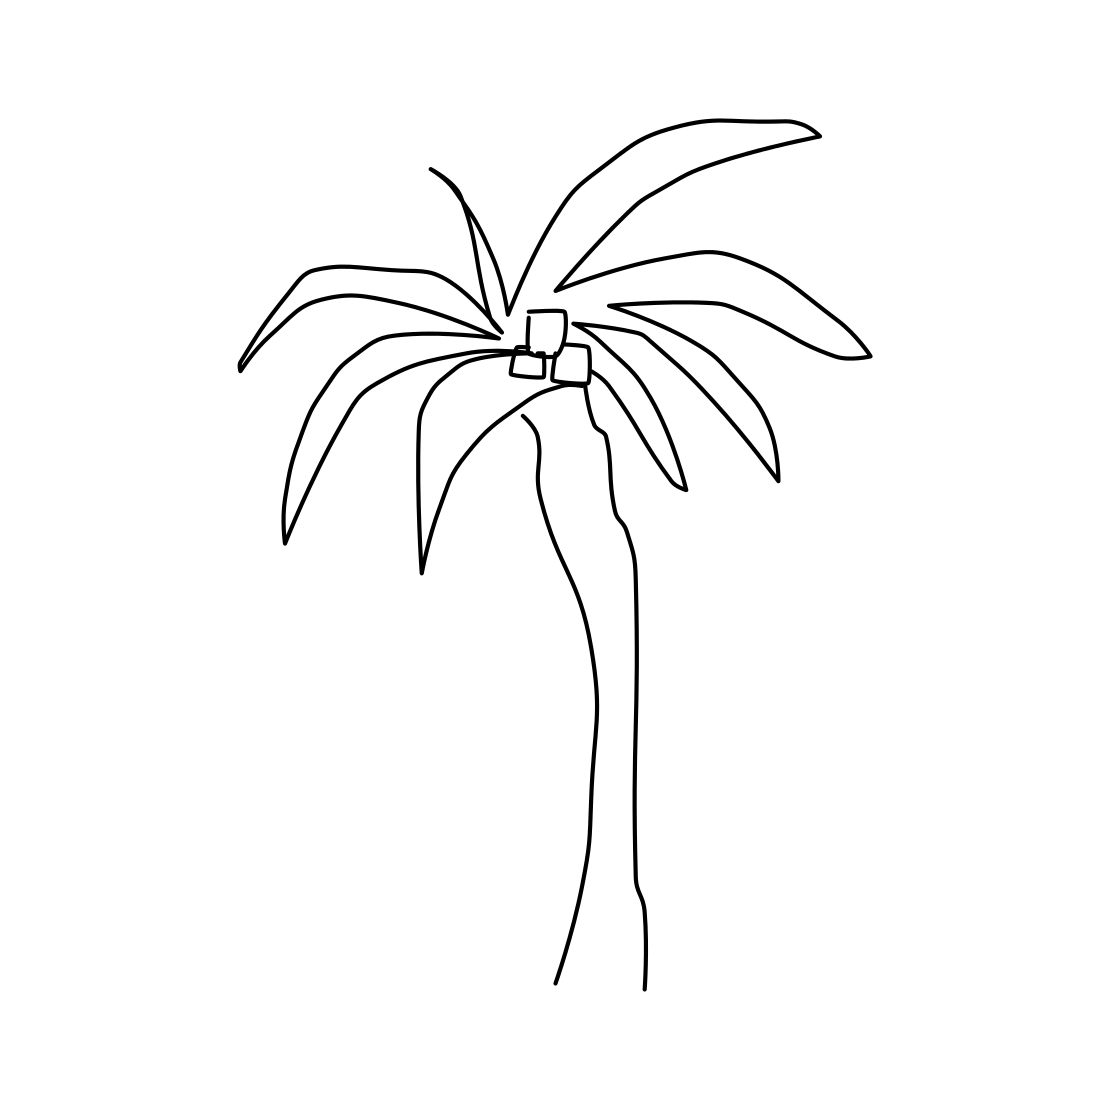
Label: palm tree